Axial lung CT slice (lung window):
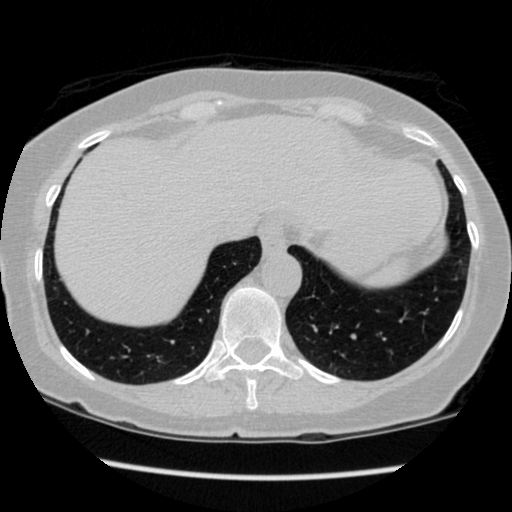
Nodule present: no